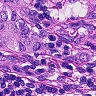
Metastatic tissue present: yes